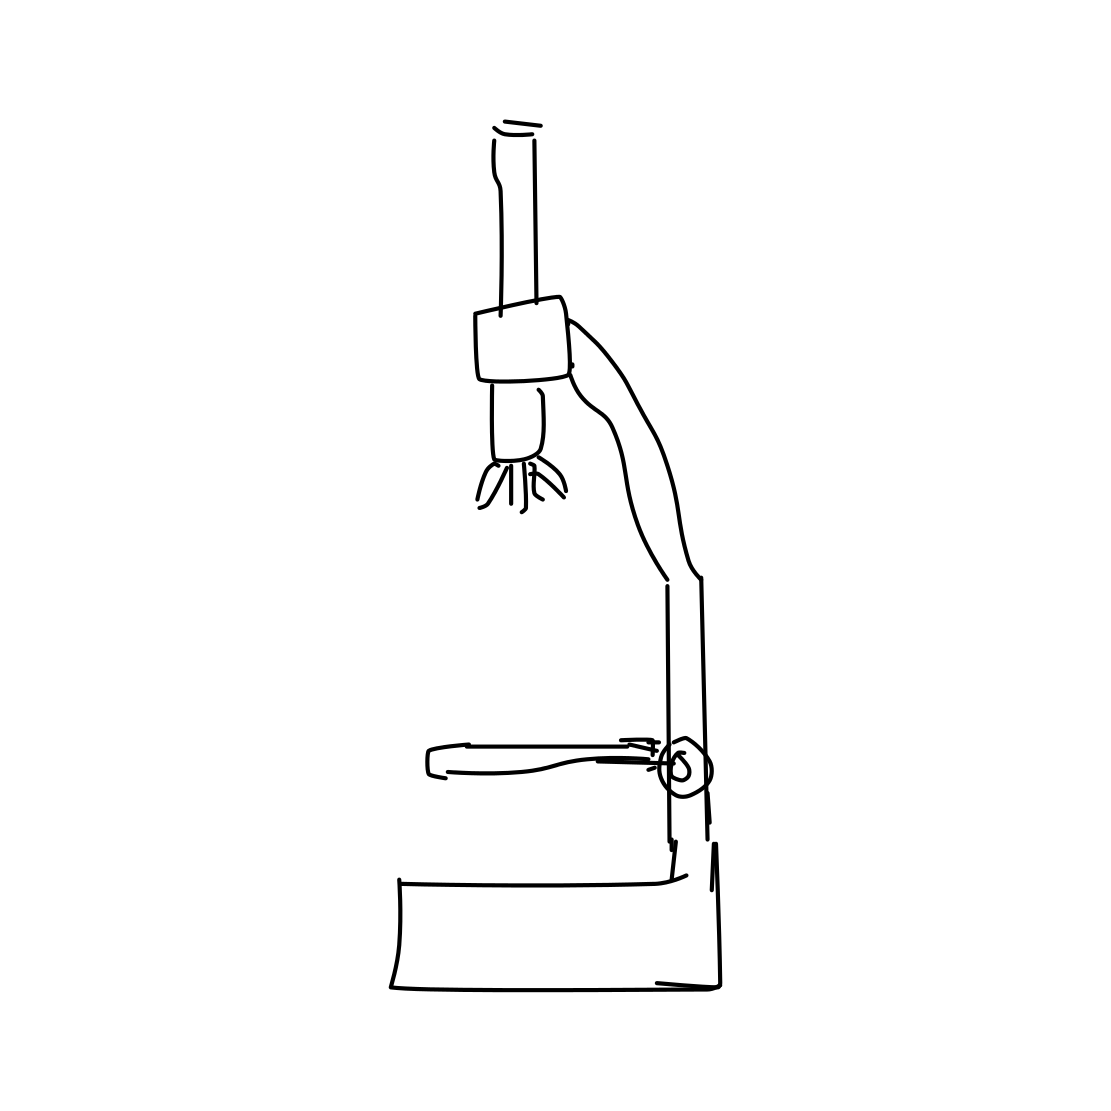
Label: microscope